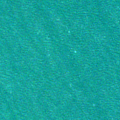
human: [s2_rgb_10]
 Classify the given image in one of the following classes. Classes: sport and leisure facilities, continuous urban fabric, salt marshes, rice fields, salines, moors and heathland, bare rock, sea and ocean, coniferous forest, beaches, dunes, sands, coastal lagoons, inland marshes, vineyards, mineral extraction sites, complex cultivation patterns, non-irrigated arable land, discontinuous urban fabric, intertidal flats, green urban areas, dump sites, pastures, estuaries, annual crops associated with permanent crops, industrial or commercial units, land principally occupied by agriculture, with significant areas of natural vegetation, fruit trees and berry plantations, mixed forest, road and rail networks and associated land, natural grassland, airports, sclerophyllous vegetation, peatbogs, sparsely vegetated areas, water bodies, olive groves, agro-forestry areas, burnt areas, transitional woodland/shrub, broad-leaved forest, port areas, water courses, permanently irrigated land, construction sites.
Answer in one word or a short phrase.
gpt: sea and ocean